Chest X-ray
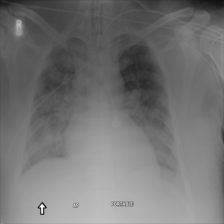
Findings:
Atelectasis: negative
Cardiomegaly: negative
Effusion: negative
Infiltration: negative
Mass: negative
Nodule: negative
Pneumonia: negative
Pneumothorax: negative
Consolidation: negative
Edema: negative
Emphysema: negative
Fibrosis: negative
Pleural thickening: negative
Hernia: negative